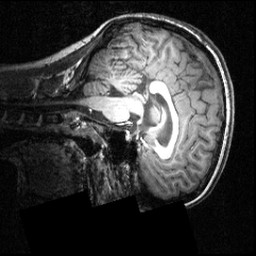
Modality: T1w
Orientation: sagittal
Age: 19
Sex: female
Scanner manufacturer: siemens
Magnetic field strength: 3.951 T
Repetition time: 1.5 s
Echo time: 0.00335 s